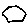
Label: hexagon